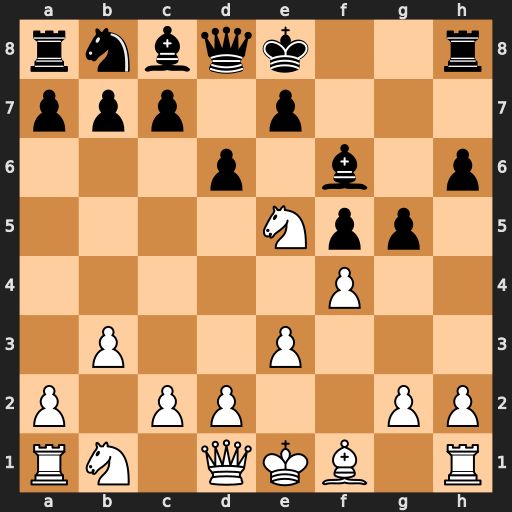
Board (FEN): rnbqk2r/ppp1p3/3p1b1p/4Npp1/5P2/1P2P3/P1PP2PP/RN1QKB1R
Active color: w
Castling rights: KQkq
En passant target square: -
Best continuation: Qh5+ Kf8 Qf7#